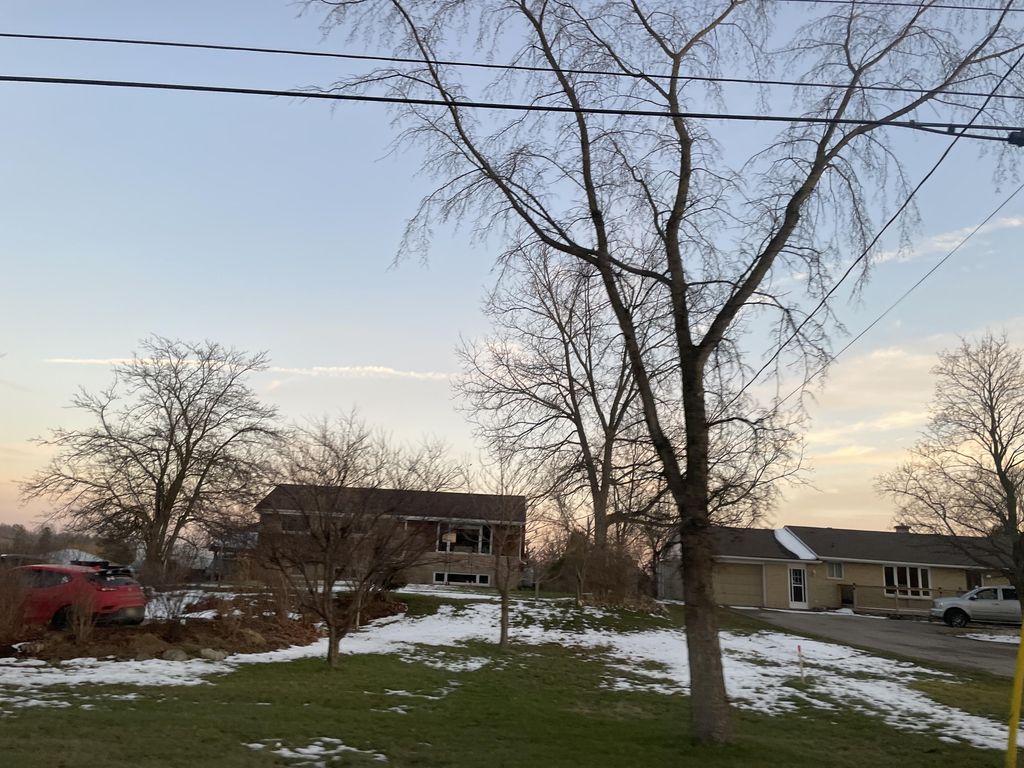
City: kitchener-waterloo